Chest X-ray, AP view. Patient: 21 years old, sex F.
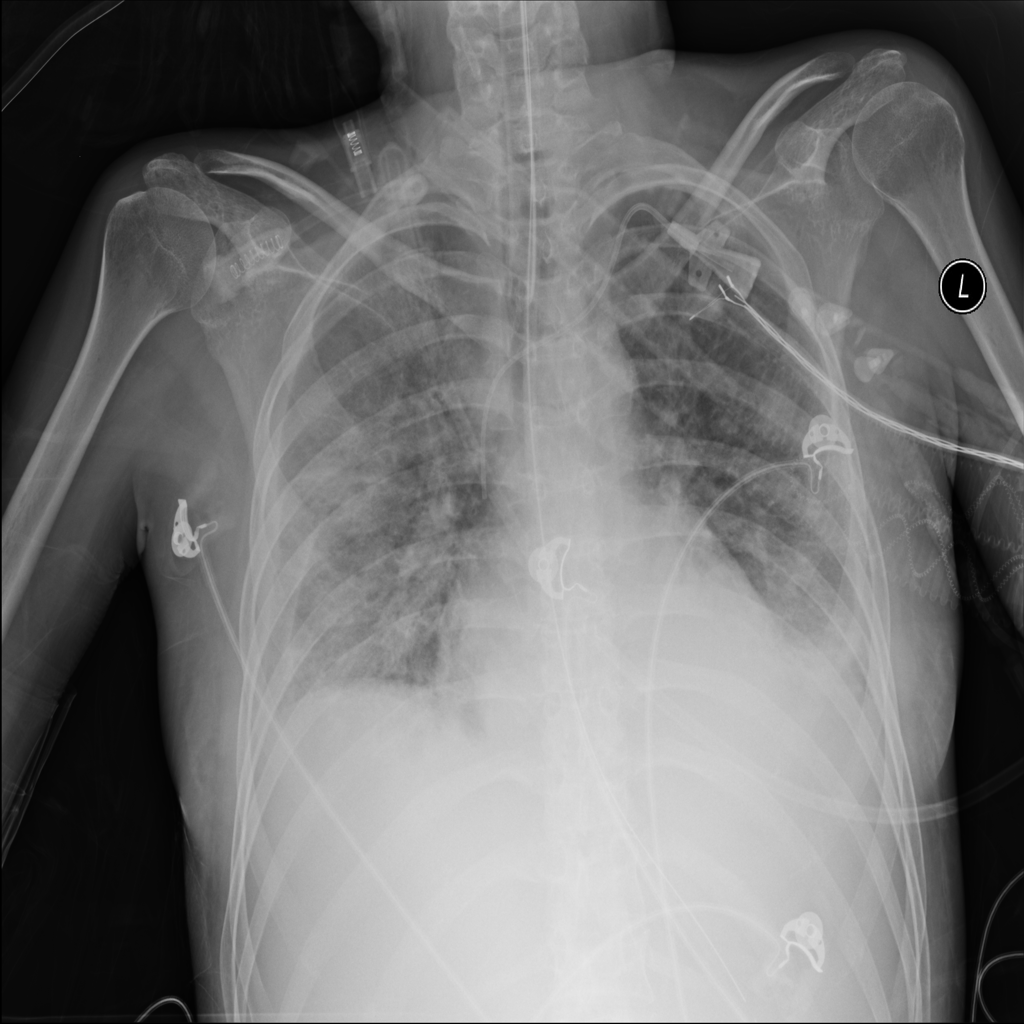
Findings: Effusion